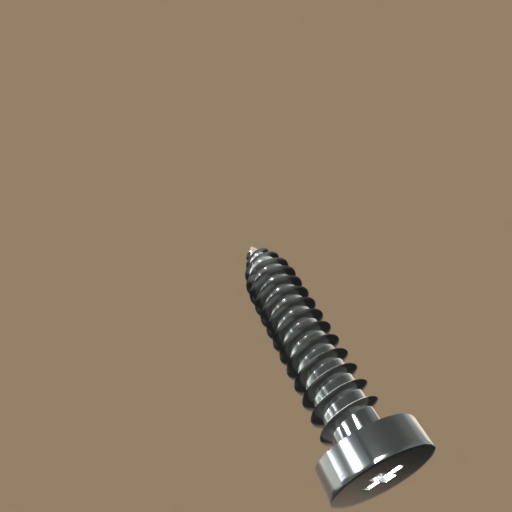
Label: screw